【题型】解答题　【知识点】立体几何　【难度】hard
四棱锥 $P-ABCD$ 中，平面 $PAB \perp$ 平面 $ABCD$，$AD // BC$，$\angle ABC = 90^\circ$，$PA = PB$，$BC = 1$，$AB = 2$，$AD = 3$，$O$ 是 $AB$ 中点.

(1)求证： $CD \perp$ 平面 $POC$； \\
(2)若二面角 $C-PD-O$ 的平面角的正弦值为 $\frac{2\sqrt{5}}{5}$，求出 $OP$ 的值； \\
(3)在侧棱 $PC$ 上是否存在点 $M$，使得 $BM //$ 平面 $POD$？若存在，求出 $\frac{CM}{PC}$ 的值；若不存在，请说明理由.
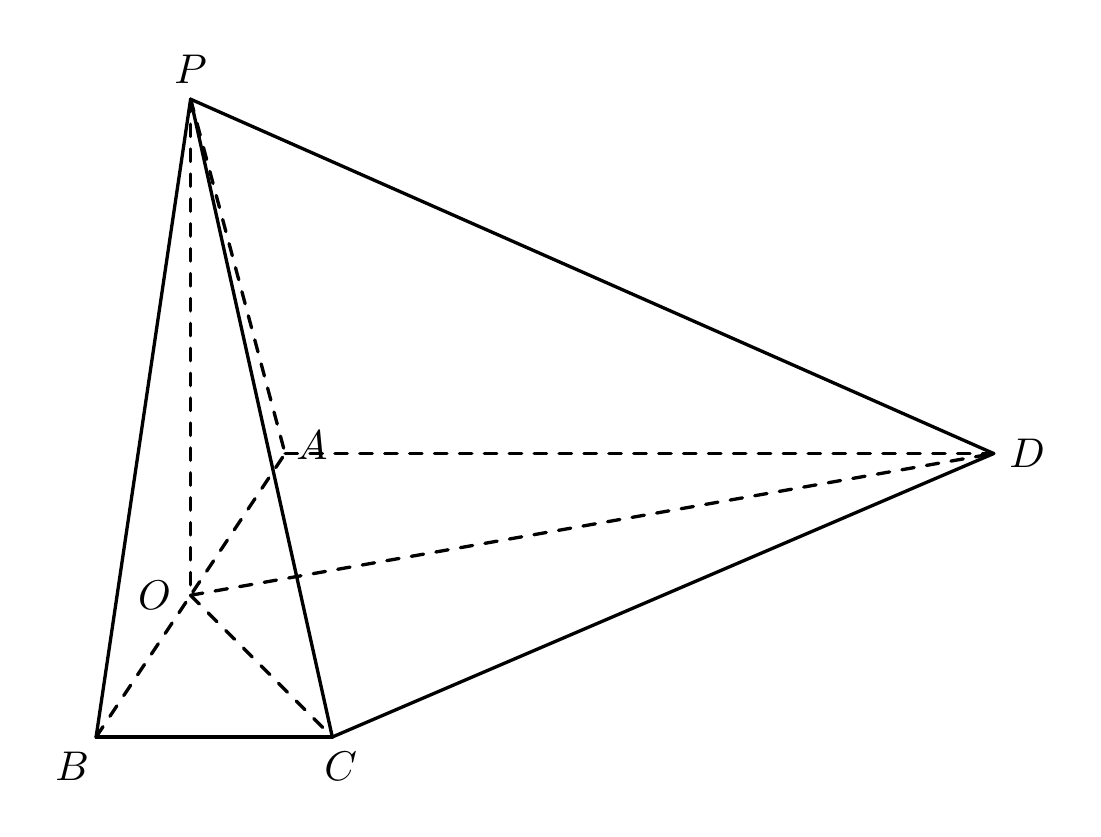
【解答】
【答案】(1)答案见解析； \\
(2)$\frac{\sqrt{6}}{3}$； \\
(3)$\frac{1}{4}$. \\
【分析】 (1) 由平面 $PAB \perp$ 平面 $ABCD$ 得到 $PO \perp$ 平面 $ABCD$ 从而得到 $PO \perp CD$，在 $AD$ 上取点 $N$，使得 $AN = 1$，得到四边形 $ABCN$ 为矩形，求出 $CD$ 的长度，在 $\triangle COD$ 中，利用勾股定理的逆定理得到 $OC \perp CD$，从而得到 $CD \perp$ 平面 $POC$； \\
(2) 建立空间直角坐标系，利用空间向量法求解； \\
(3) 假设在侧棱 $PC$ 上存在点 $M$，使得 $BM //$ 平面 $POD$，设 $M(x_0, y_0, z_0)$，$\overrightarrow{CM} = \lambda \overrightarrow{CP}(0 < \lambda < 1)$，利用空间向量法求解. \\
【详解】 (1) $\because PA = PB$，$O$ 是 $AB$ 中点，$\therefore PO \perp AB$， \\
$\because$ 平面 $PAB \perp$ 平面 $ABCD$，平面 $PAB \cap$ 平面 $ABCD = AB$，$PO \subset$ 平面 $PAB$， \\
$\therefore PO \perp$ 平面 $ABCD$，$\because CD \subset$ 平面 $ABCD$，$\therefore PO \perp CD$， \\
$\because AB = 2$，$O$ 是 $AB$ 中点，$\therefore AO = BO = 1$， \\
$\because \angle ABC = 90^\circ$，$BC = 1$，$\therefore OC = \sqrt{2}$， \\
$\because AD // BC$，$\therefore \angle BAC = 90^\circ$， \\
$\because AD = 3$，$\therefore OD = \sqrt{10}$， \\
在 $AD$ 上取点 $N$，使得 $AN = 1$，$\therefore AN // BC$ 且 $AN = BC$， \\
$\therefore$ 四边形 $ABCN$ 为矩形，$\dots \angle CND = 90^\circ$，$CN = AB = 2$， \\
$\dots AD = 3$，$\therefore ND = 2$，$\therefore CD = 2\sqrt{2}$， \\
在 $\triangle COD$ 中，$\because CD = 2\sqrt{2}$，$OD = \sqrt{10}$，$OC = \sqrt{2}$， \\
$\therefore OC^2 + CD^2 = OD^2$，$\therefore OC \perp CD$， \\
$\because PO \perp CD$，$OC \cap PO = O$，$OC \subset$ 平面 $POC$，$OP \subset$ 平面 $POC$， \\
$\therefore CD \perp$ 平面 $POC$；

(2) 取 $CD$ 中点 $M$，连接 $OM$，则 $OM // BC$，以 $O$ 为原点，以 $OB, OM, OP$ 分别为 $x, y, z$ 轴建立空间直角坐标系，设 $OP = h$，$BC = 1$，$AB = 2$，$AD = 3$，则 $O(0, 0, 0)$，$A(-1, 0, 0)$，$B(1, 0, 0)$，$C(1, 1, 0)$，$D(-1, 3, 0)$，$P(0, 0, h)$， \\
$\overrightarrow{CD} = (-2, 2, 0)$，$\overrightarrow{PD} = (-1, 3, -h)$，设平面 $CPD$ 的法向量为 $\vec{n_1} = (x_1, y_1, z_1)$， \\
$\therefore \begin{cases} \overrightarrow{CD} \cdot \vec{n_1} = 0 \\ \vec{n_1} \cdot \overrightarrow{PD} = 0 \end{cases}$，$\therefore \begin{cases} -2x_1 + 2y_1 = 0 \\ -x_1 + 3y_1 - hz_1 = 0 \end{cases}$，取 $x_1 = 1$，解得 $y_1 = 1, z_1 = \frac{2}{h}$，则 $\vec{n_1} = (1, 1, \frac{2}{h})$， \\
$\overrightarrow{PD} = (-1, 3, -h)$，$\overrightarrow{OD} = (-1, 3, 0)$，设平面 $OPD$ 的法向量为 $\vec{n_2} = (x_2, y_2, z_2)$， \\
$\therefore \begin{cases} \overrightarrow{OD} \cdot \vec{n_2} = 0 \\ \vec{n_2} \cdot \overrightarrow{PD} = 0 \end{cases}$，$\therefore \begin{cases} -x_2 + 3y_2 = 0 \\ -x_2 + 3y_2 - hz_2 = 0 \end{cases}$，取 $y_2 = 1$，解得 $x_2 = 3, z_2 = 0$，则 $\vec{n_2} = (3, 1, 0)$， \\
$\because \vec{n_1} = (1, 1, \frac{2}{h})$，$\therefore |\vec{n_1}| = \sqrt{2 + \frac{4}{h^2}}$，$\because \vec{n_2} = (3, 1, 0)$，$|\vec{n_2}| = \sqrt{10}$， \\
$\therefore \vec{n_1} \cdot \vec{n_2} = 4$，$\therefore |\cos \langle \vec{n_1}, \vec{n_2} \rangle | = \frac{\vec{n_1} \cdot \vec{n_2}}{|\vec{n_1}| \cdot |\vec{n_2}|} = \frac{4}{\sqrt{2 + \frac{4}{h^2}} \cdot \sqrt{10}}$， \\
设二面角 $C-PD-O$ 的平面角为 $\alpha$，则 $\sin \alpha = \frac{2\sqrt{5}}{5}$，$|\cos \alpha| = \frac{\sqrt{5}}{5}$， \\
$\therefore |\cos \alpha| = |\cos \langle \vec{n_1}, \vec{n_2} \rangle |$，$\therefore \frac{4}{\sqrt{2 + \frac{4}{h^2}} \cdot \sqrt{10}} = \frac{\sqrt{5}}{5}$，$\therefore h = \frac{\sqrt{6}}{3}$，$\therefore OP = \frac{\sqrt{6}}{3}$.

(3) 假设在侧棱 $PC$ 上存在点 $M$，使得 $BM //$ 平面 $POD$，设 $M(x_0, y_0, z_0)$，$C(1, 1, 0)$，$P(0, 0, h)$，设 $\overrightarrow{CM} = \lambda \overrightarrow{CP} (0 < \lambda < 1)$，$\because \overrightarrow{CM} = (x_0 - 1, y_0 - 1, z_0)$，$\overrightarrow{CP} = (-1, -1, h)$， \\
$\therefore (x_0 - 1, y_0 - 1, z_0) = \lambda (-1, -1, h)$，$\therefore x_0 = -\lambda + 1, y_0 = -\lambda + 1, z_0 = h\lambda$， \\
$\therefore M(-\lambda + 1, -\lambda + 1, h\lambda)$， \\
$\because B(1, 0, 0)$，$\therefore \overrightarrow{BM} = (-\lambda, -\lambda + 1, h\lambda)$， \\
$\because$ 平面 $OPD$ 的法向量为 $\vec{n_2} = (3, 1, 0)$， \\
$\therefore \overrightarrow{BM} \cdot \vec{n_2} = 0$，$\therefore -3\lambda + (-\lambda + 1) = 0$，$\therefore \lambda = \frac{1}{4}$，

$\therefore$ 存在点 $M(\frac{3}{4}, \frac{3}{4}, \frac{\sqrt{6}}{12})$，使得 $BM //$ 平面 $POD$， \\
$\therefore \frac{CM}{PC} = \frac{1}{4}$.

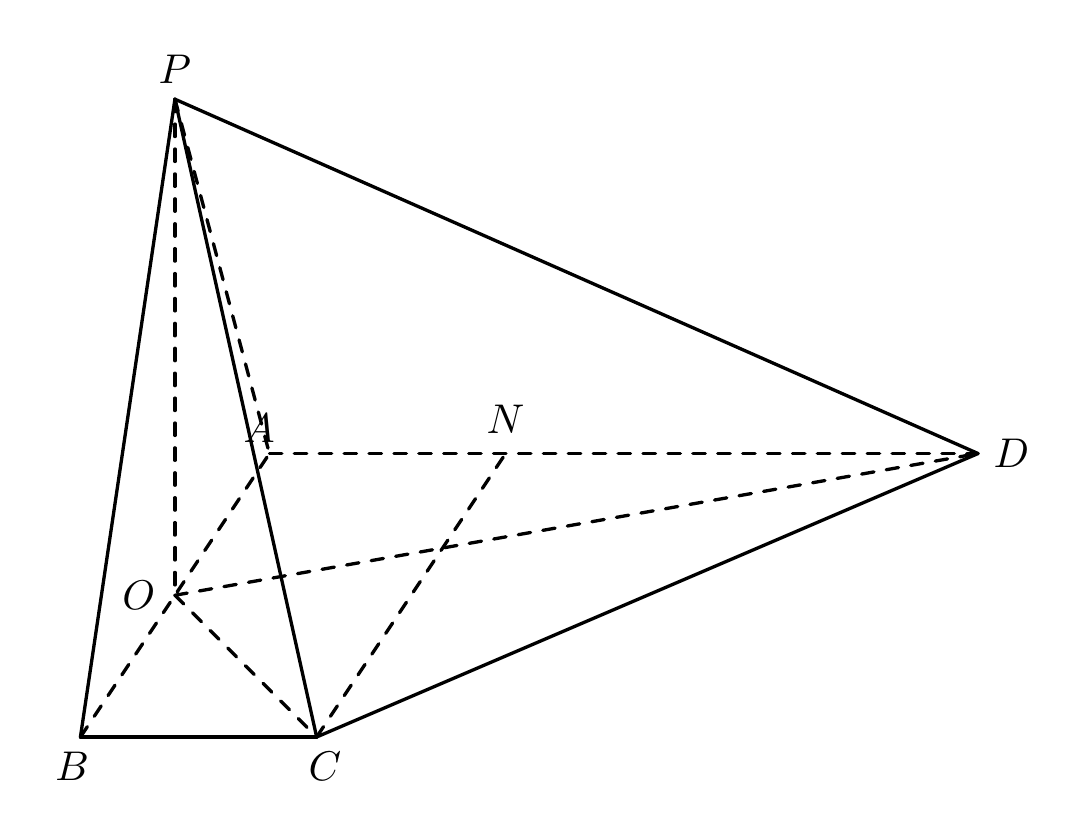
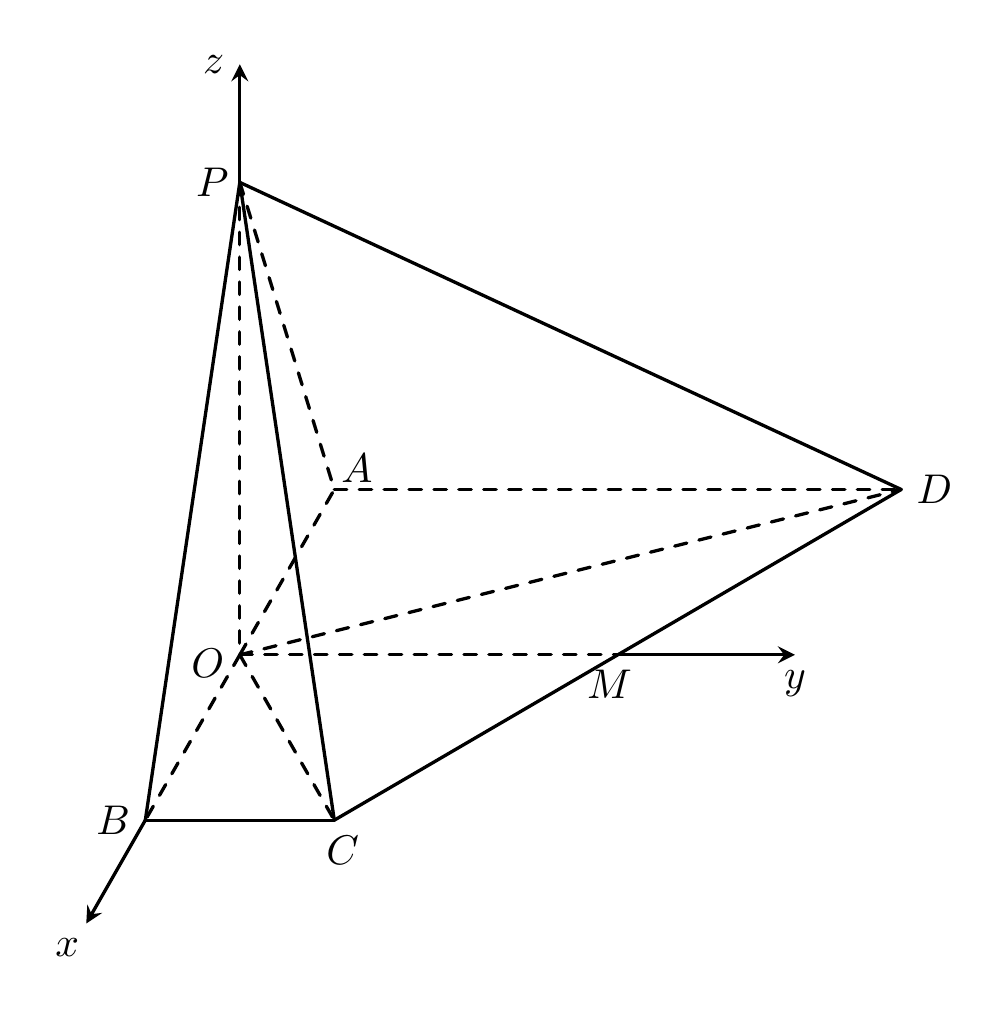